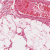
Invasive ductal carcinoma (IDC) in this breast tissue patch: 0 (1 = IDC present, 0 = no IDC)